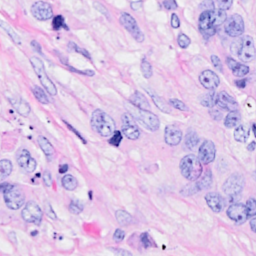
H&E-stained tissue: Breast